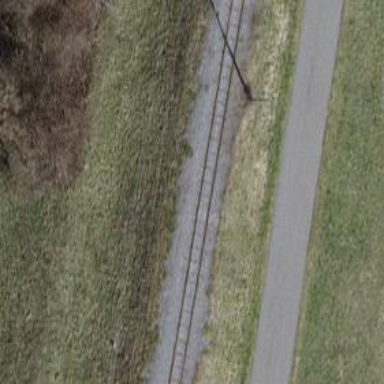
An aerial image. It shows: Preserved narrow-gauge historic railway with electrified contact lines.